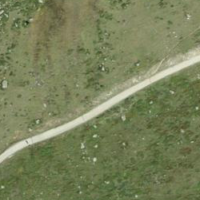
EUNIS habitat code: 26
Species observed at this site:
Arnica montana